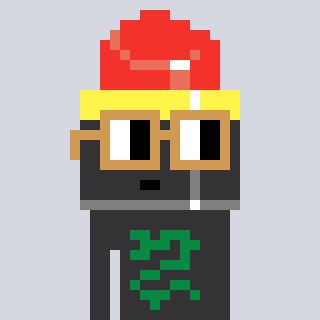
a pixel art character with square brown glasses, a lipstick-shaped head and a grayscale-colored body on a cool background